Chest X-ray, PA view. Patient: 58 years old, sex F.
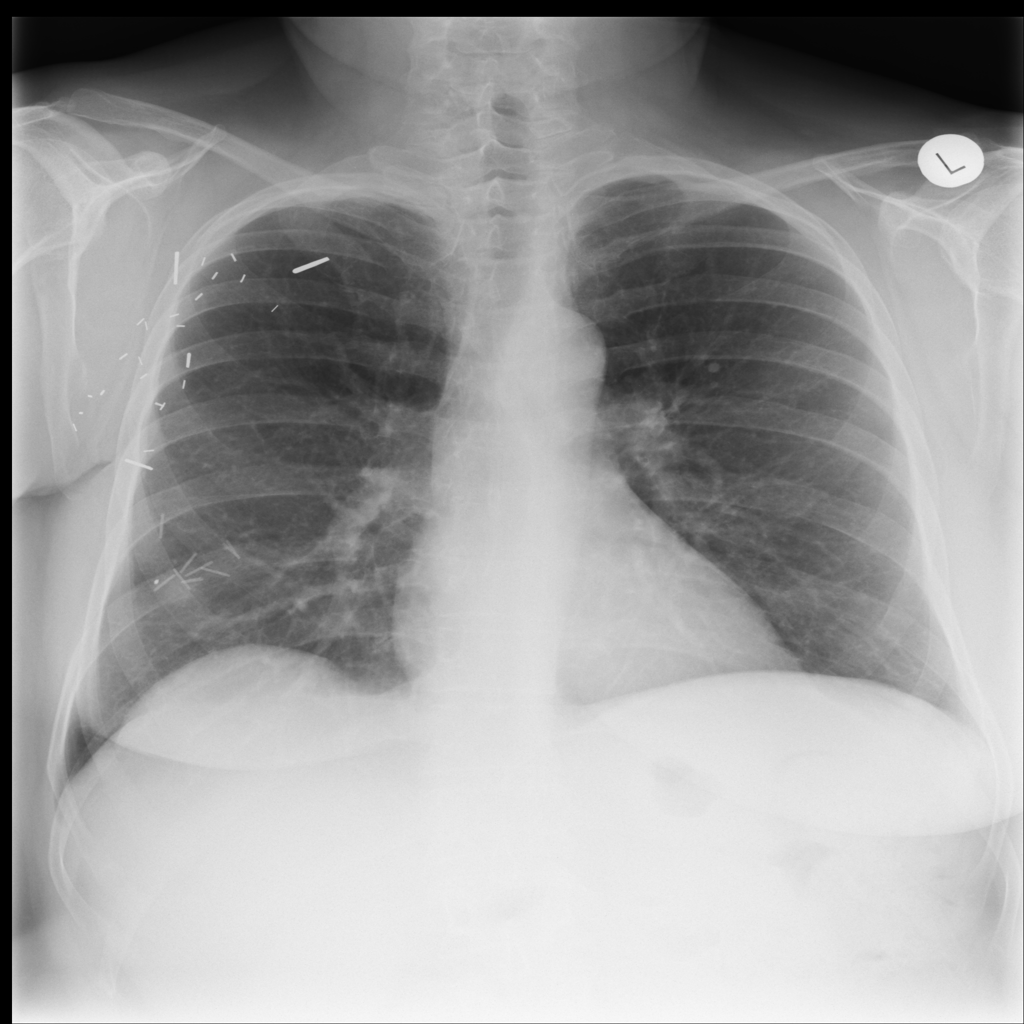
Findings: No Finding